Question: I am trying to embed a QMLview inside a QWidget. I managed to display the view inside the mainwindow without any problem, but whenever i am resizing it, the qml view is not updated.
View not resizing properly

Here is the code which draws that view
mainwindow.cpp
'''
MainWindow::MainWindow(QWidget *parent) :
QMainWindow(parent),
ui(new Ui::MainWindow)
{
ui->setupUi(this);
QQuickView * view = new QQuickView ();
view->setSource (QUrl ("qrc:///main//qml-map") );
view->setResizeMode (QQuickView::SizeRootObjectToView);
QWidget * container = QWidget::createWindowContainer(view, this);
setCentralWidget(container);
}
'''
main.qml
'''
Item {
anchors.fill: parent
visible: true
Plugin {
id: osmPlugin
name: "osm"
}
Map {
visible: true
anchors.fill: parent
plugin: osmPlugin
center: QtPositioning.coordinate(59.91, 10.75) // Oslo
zoomLevel: 10
}
}
'''
I also tried to put the container using the setLayout function, but it didn't do the trick.
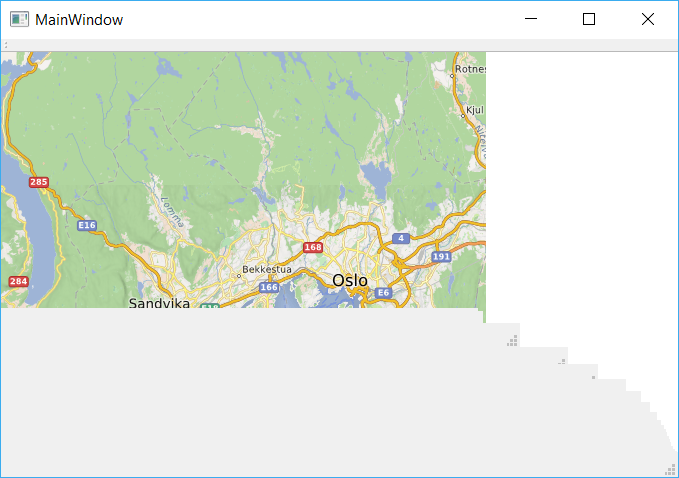
Answer: i faced the same problem. The only way i found to fix it is to handle 'resizeEvent' of host widget and reset 'width' and 'height' properties of root qml component according to new size. Try this:
'''
void MainWindow::resizeEvent(QResizeEvent* event)
{
QQuickItem* rootObject = view->rootObject();
QSize newSize = event->size();
if(rootObject) rootObject->setProperty("width",QVariant::fromValue(newSize.width()));
if(rootObject) rootObject->setProperty("height",QVariant::fromValue(newSize.height()));
}
'''